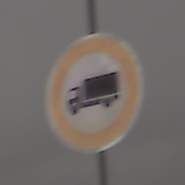
Verkehrszeichen: VerbotFuerKraftfahrzeugeUeberDreiKommaFuenfTonnen
Umgebung: Outdoor, Nature
Tageszeit: Midday
Wetter: Overcast
Licht: Natural
Jahreszeit: Winter
Kontrast: LowContrast